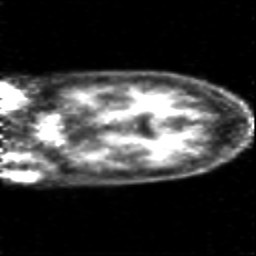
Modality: PET
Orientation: coronal
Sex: female
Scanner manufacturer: siemens